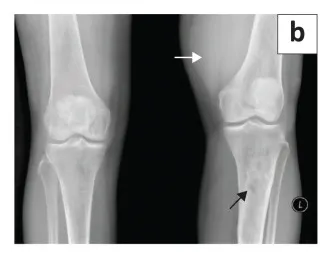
AP radiograph of the knees (b) shows a similar lesion within the left proximal tibia (black arrow) with a soft tissue mass adjacent to the left medial distal femur (white arrow).
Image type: radiology (x_ray)